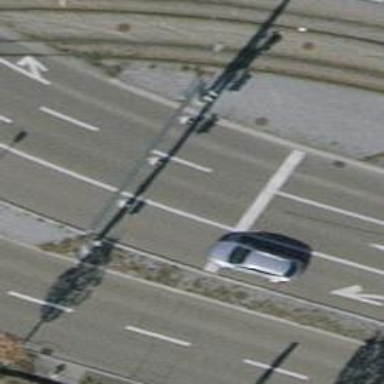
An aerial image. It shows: Road with traffic signals.